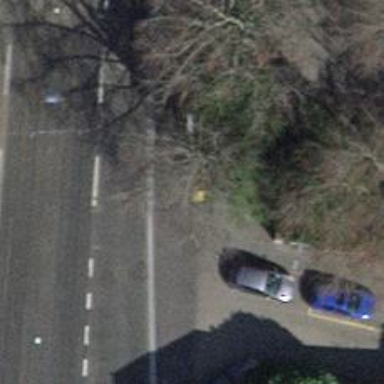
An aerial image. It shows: Post box.